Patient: sex F, age 71
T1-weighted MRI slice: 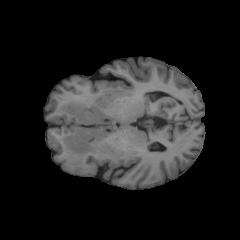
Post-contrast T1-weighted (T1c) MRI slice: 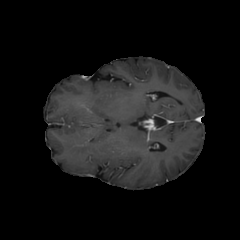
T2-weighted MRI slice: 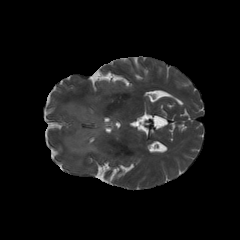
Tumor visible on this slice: yes
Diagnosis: Glioblastoma, IDH-wildtype
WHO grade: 4